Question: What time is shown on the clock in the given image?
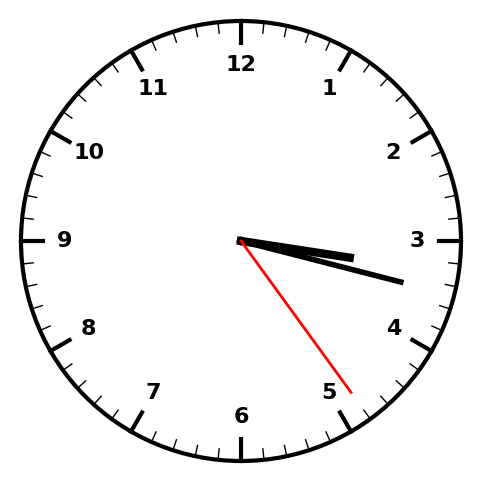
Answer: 03:17:24